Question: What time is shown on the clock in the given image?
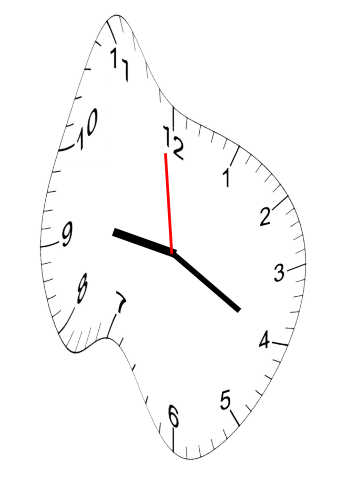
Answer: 09:19:59